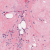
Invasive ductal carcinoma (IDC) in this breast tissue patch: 1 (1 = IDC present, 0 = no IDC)